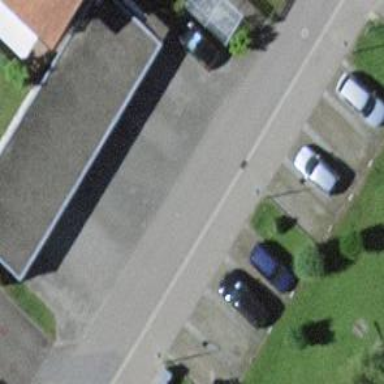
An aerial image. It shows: Garage.